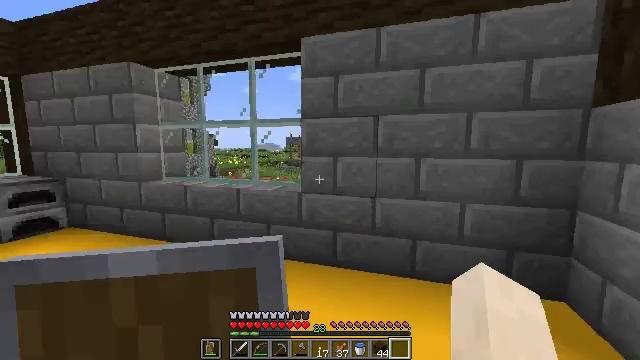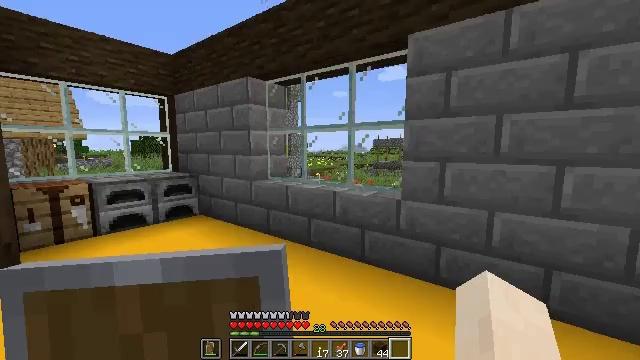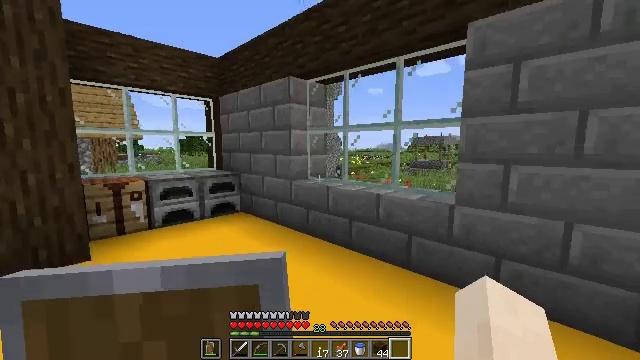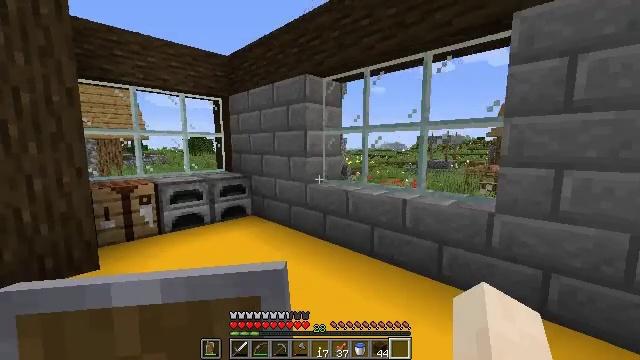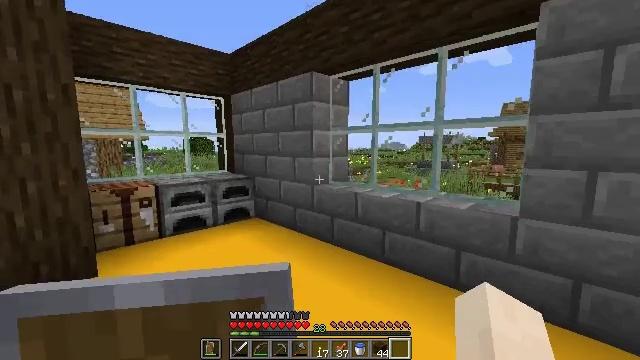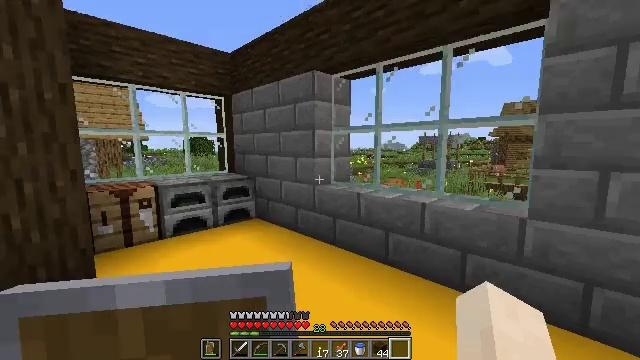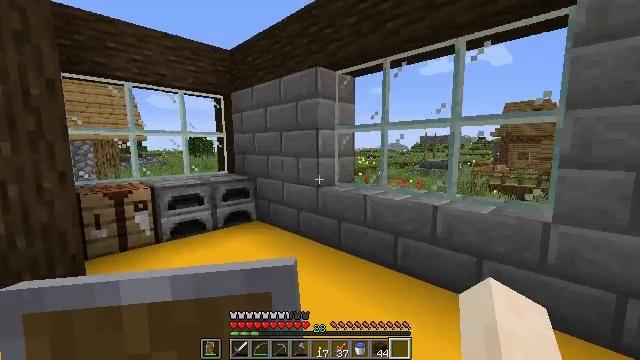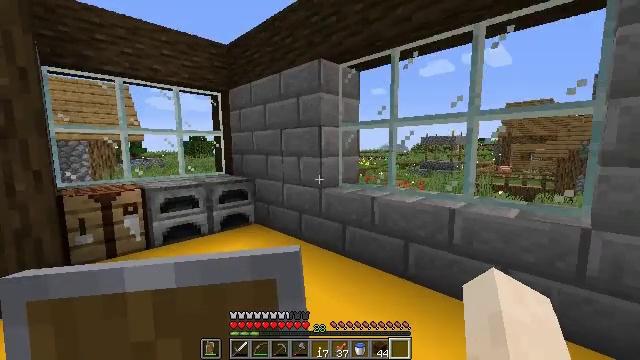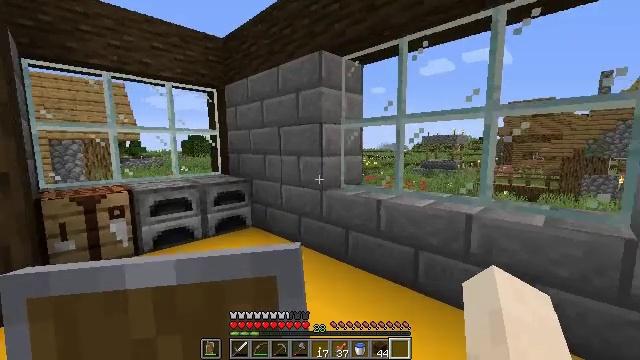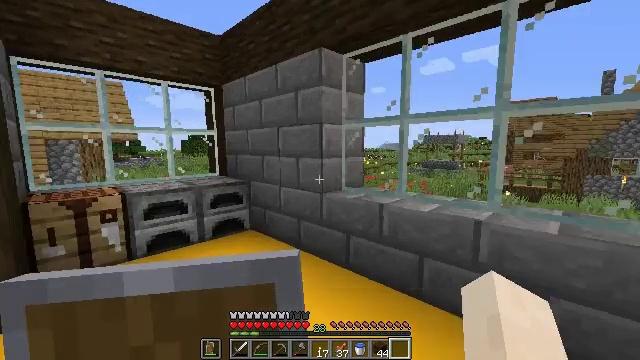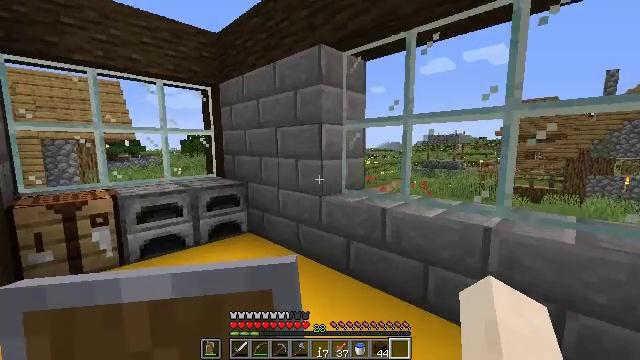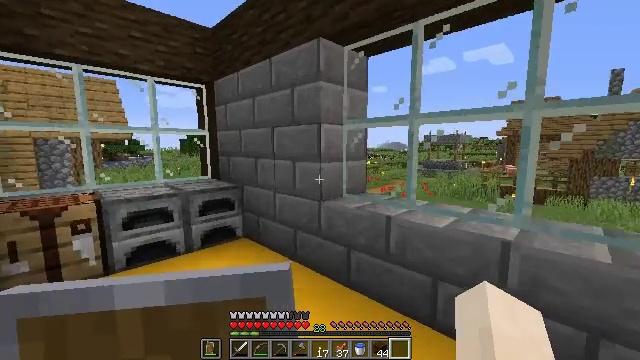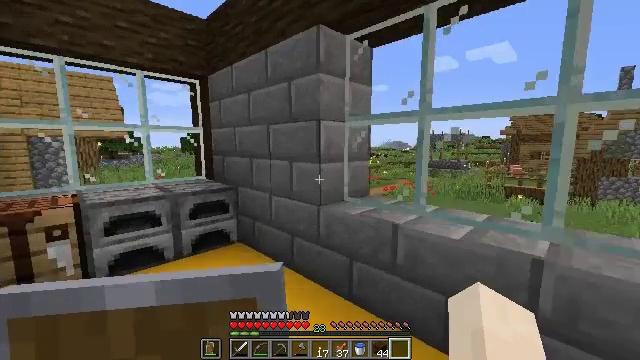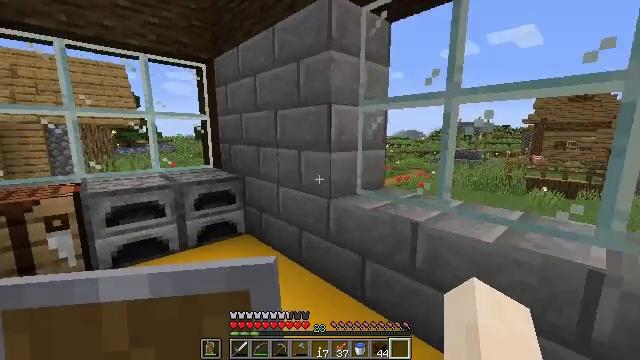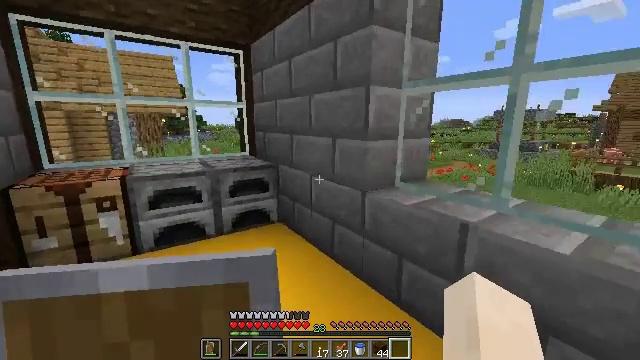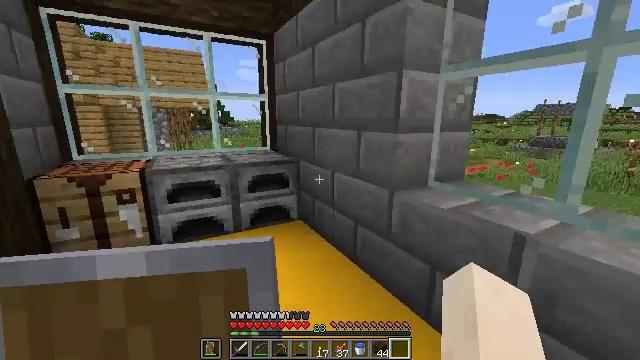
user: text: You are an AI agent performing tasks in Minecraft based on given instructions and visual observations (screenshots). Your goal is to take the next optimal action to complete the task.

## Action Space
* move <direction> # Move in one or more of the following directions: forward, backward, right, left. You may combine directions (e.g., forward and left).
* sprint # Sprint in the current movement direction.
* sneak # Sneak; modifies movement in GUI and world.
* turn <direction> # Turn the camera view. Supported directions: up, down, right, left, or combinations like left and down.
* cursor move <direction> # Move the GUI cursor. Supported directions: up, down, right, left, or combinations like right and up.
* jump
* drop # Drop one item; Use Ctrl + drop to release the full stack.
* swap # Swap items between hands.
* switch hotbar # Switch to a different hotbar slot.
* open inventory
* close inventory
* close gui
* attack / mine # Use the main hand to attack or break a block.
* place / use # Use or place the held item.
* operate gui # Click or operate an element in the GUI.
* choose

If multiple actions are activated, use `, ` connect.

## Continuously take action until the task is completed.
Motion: motion action
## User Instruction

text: Produce an iron sword using iron ingots and a stick.
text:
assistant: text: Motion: move forward and move left, turn left
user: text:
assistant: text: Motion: move forward and move left, turn left
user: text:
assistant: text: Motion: move forward and move left
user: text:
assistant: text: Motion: move forward
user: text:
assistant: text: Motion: move forward
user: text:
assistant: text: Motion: move forward
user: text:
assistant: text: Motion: move forward
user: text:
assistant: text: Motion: move forward
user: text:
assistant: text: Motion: move forward
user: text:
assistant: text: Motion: move forward
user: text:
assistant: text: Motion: move forward
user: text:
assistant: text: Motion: move forward
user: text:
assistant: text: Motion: move forward, turn left and down
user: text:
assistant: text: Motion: move forward, turn left and down
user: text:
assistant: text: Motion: move forward, turn left and down
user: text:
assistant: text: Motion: move forward
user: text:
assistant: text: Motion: move forward, turn left
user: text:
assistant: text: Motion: turn left and down
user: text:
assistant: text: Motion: turn left
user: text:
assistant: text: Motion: turn left
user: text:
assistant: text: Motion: no_op
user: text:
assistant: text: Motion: turn left
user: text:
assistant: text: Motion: move forward, turn left
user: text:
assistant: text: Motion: move forward, turn left
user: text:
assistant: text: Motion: move forward
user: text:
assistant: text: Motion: move forward, turn right and down
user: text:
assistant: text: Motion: move forward, turn right and down
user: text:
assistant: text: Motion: move forward
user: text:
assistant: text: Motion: move forward
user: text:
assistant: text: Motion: move forward